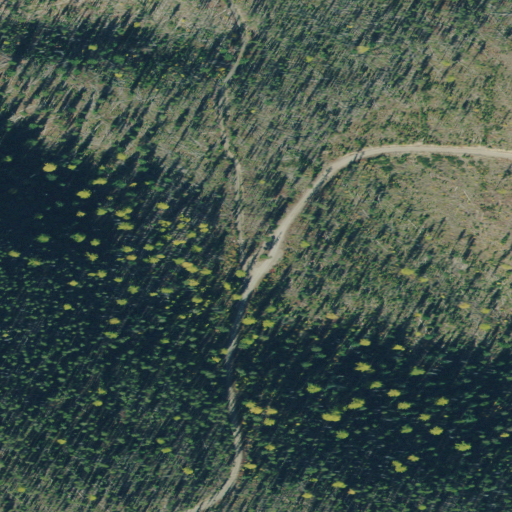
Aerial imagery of gap in Montana named Knox Pass containing evergreen forest, shrub, and grassland